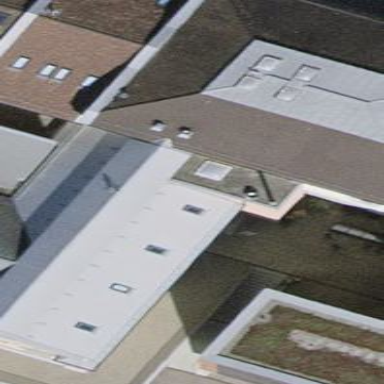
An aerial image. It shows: Part of building.